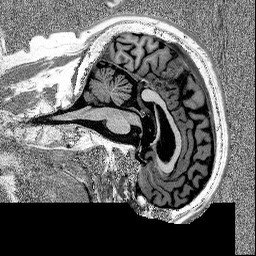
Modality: MP2RAGE
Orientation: sagittal
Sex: male